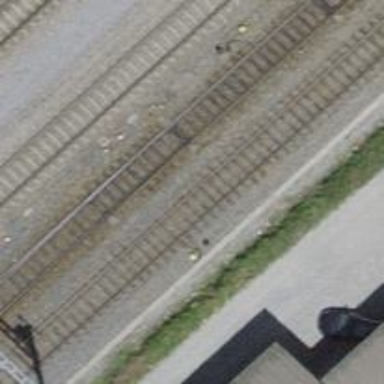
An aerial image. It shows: Railway switch.